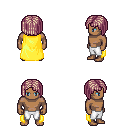
a pixel art fantasy rpg character, male body template, human, dark skin, yellow cape, white pants, white blonde pageboy hairstyle, four views (front, back, left, right), 2x2 character sprite sheet, small pixel art, hard edges, no anti-aliasing